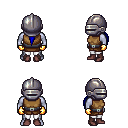
a pixel art fantasy rpg character, male body template, dark elf, purple skin, leather chest armor, white pants, blue ponytail hairstyle, metal helm, gold gloves, maroon shoes, four views (front, back, left, right), 2x2 character sprite sheet, small pixel art, hard edges, no anti-aliasing